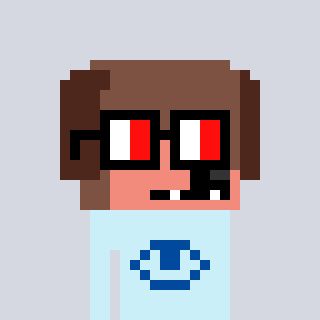
a pixel art character with square glasses with black frames and red eyes, a dog-shaped head and a cold-colored body on a cool background